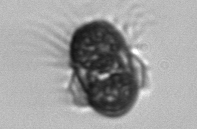
Label: Mesodinium